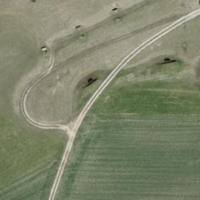
EUNIS habitat code: 52
Species observed at this site:
Phaneroptera falcata
Calliptamus italicus
Nemobius sylvestris
Pseudochorthippus parallelus
Gomphocerippus rufus
Chorthippus biguttulus